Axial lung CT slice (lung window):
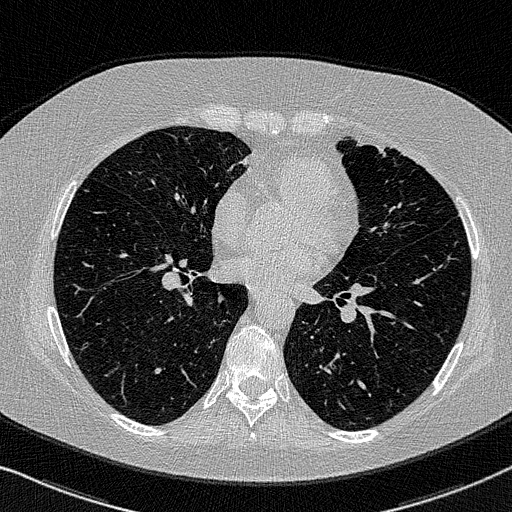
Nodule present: no